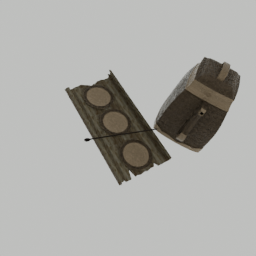
Label: tools